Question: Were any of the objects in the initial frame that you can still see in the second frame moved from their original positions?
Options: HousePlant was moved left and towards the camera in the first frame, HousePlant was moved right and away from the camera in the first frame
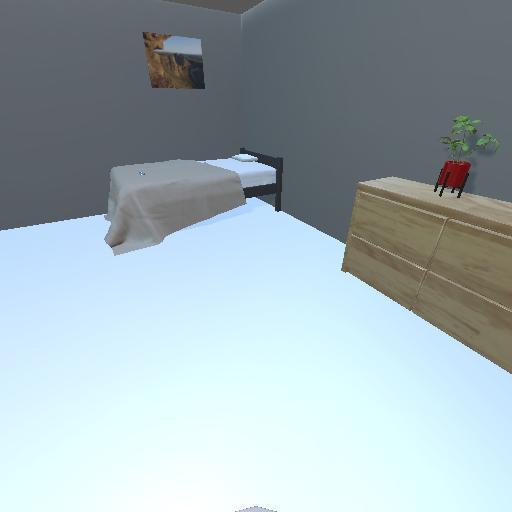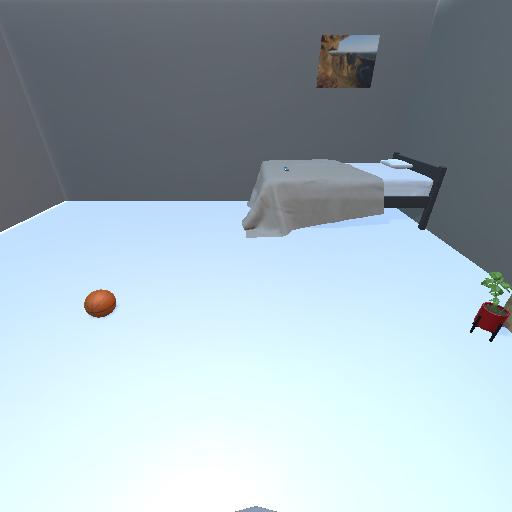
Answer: HousePlant was moved left and towards the camera in the first frame